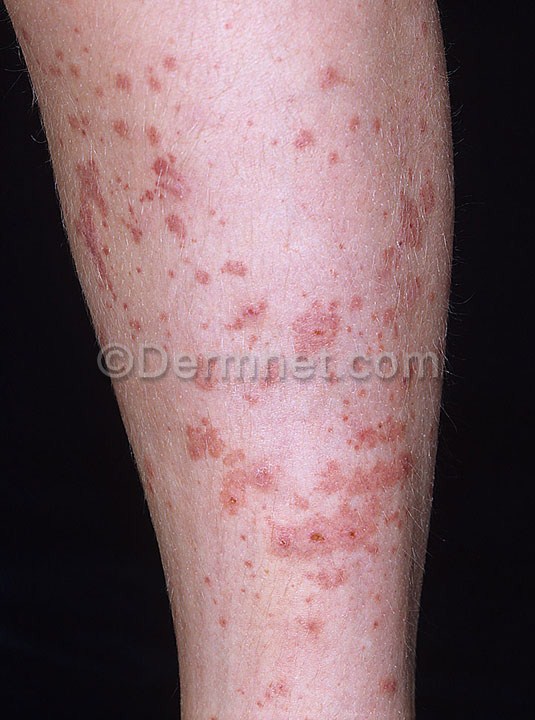
Disease: Vasculitis Photos